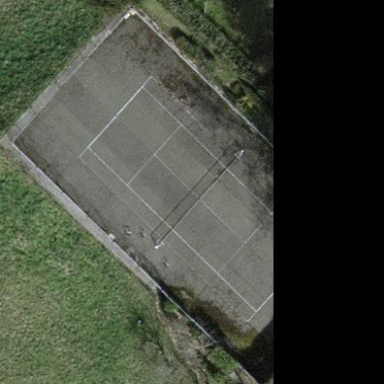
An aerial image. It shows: Tennis court on pitch designated for leisure land.